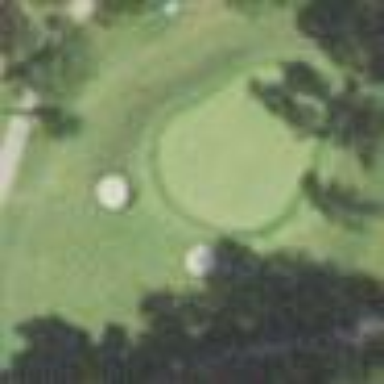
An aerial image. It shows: Golf rough area.